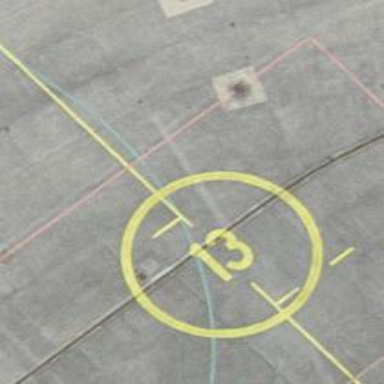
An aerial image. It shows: Image showing helipad at airport.